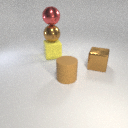
large yellow rubber cube below large red metal sphere